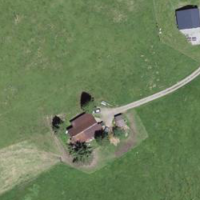
EUNIS habitat code: 25
Species observed at this site:
Petasites albus